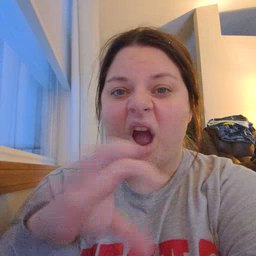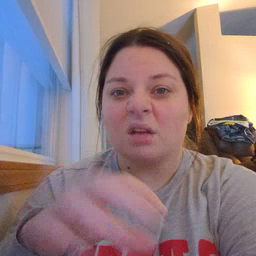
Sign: hot